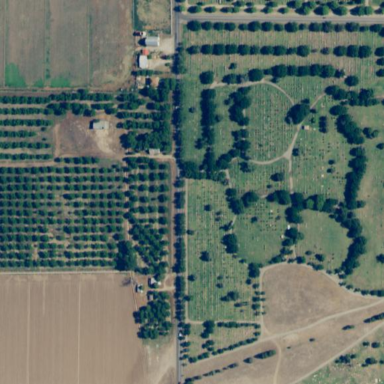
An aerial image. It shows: Cemetery.